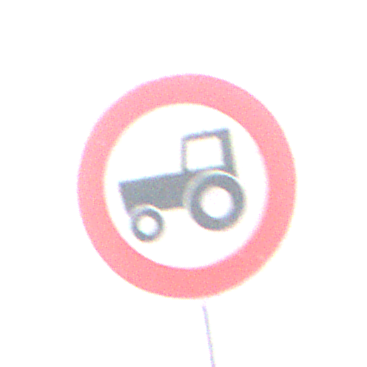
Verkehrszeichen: VerbotKraftfahrzeugeZuegeNichtSchneller25
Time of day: MorningAfternoon
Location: Outdoor (Urban)
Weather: Clear
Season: NotSpecified
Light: Natural